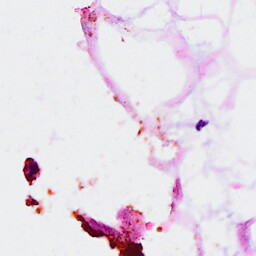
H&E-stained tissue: Breast